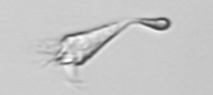
Label: Paratontonia_gracillima